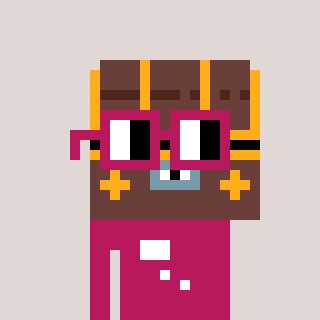
a pixel art character with square dark red glasses, a treasure chest-shaped head and a darkpink-colored body on a warm background